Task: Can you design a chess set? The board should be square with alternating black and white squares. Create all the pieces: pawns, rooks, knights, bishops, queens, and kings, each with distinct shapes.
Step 136:
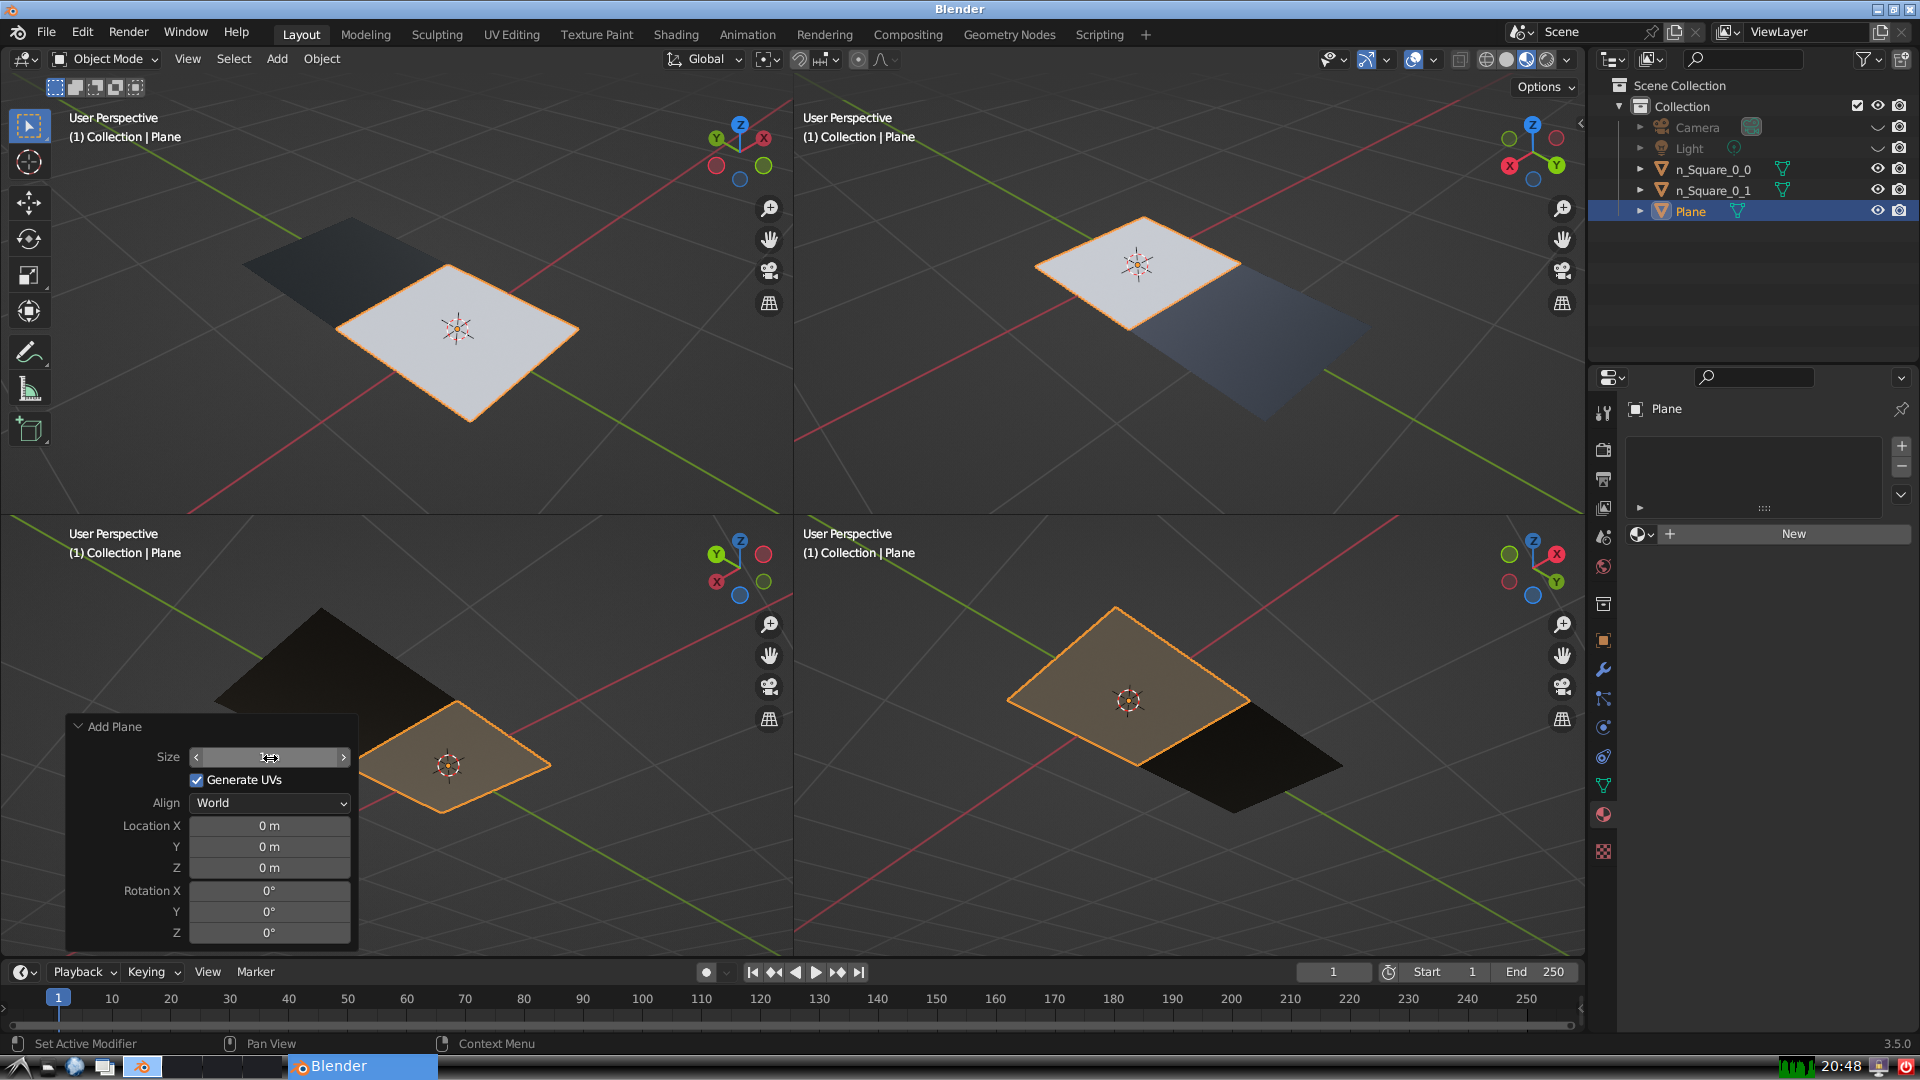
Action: {"mouse_move": [960, 540]}